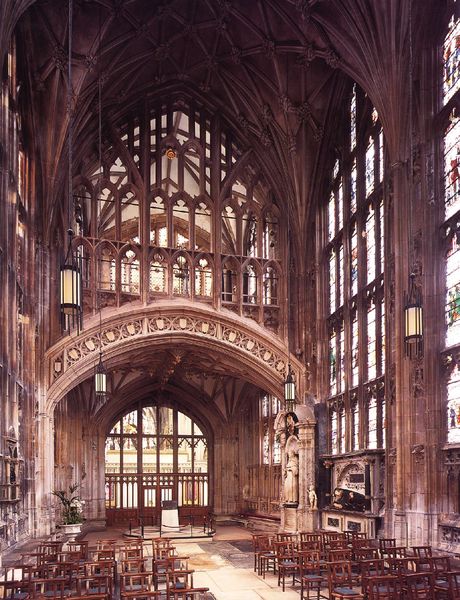
Titel: Kathedrale von Gloucester
Standort: Gloucester, Kathedrale (EU - GB)
Schlagwörter: bunt, fenster, glas, holz, lampen, licht, lichter, stuhl, stühle, tür, rot, stein, innenraum, kirche, leuchte, pflanze, gotik, bogen, empore, hoch, foto, fotografie, arkade, gewölbe, kirch, altar, verziert, glasfenster, gotisch, grab, gräber, chor, masswerk, grabmal, spätgotisch, netzgewölbe, gewälbe, kirvhe, perpendicular, gramal, tierceron